Question: I'm a beginner in objective-c and want to realize a simple GUI: A 'MyMainWindowController' with a corresponding xib wich contains a table and a simple 'Add' button.
'''
@interface MyMainWindowController : NSWindowController
{
}
@end
'''
The implementation code of the controller is nearly empty (pre-defined initWithWindow and windowDidLoad). The 'AddressTvc' is defined like this:
'''
@interface AddressTvc : NSObject <NSTableViewDataSource>
{
@private
IBOutlet NSTableView *myTableView;
NSMutableArray *list;
}
- (IBAction)add:(id)sender;
@end
'''
This works fine. I can click on the 'Add' button and a new row is inserted in the table.

It seems that the 'AddressTvc' is created automatically (by the IB?) when the 'MyMainWindowController' is visible. I want a reference in the code of 'MyMainWindowController' to 'AddressTvc' so I'm able to fill the table with some data retrieved by a background thread. This should be done by calling the '- (IBAction)add:(id)sender;' method.
I tried to create a 'AddressTvc' inside the 'MyMainWindowController' but then the object is initialized twice. I'm sure I have to wire it somewhere in the IB, but have no clue where to do this ...
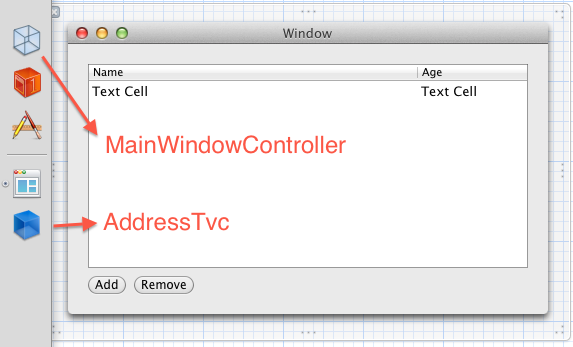
Answer: Create an outlet in you class that can point to your table view controller class.
E.G.
'''
@interface MyMainWindowController : NSWindowController
{
IBOutlet AddressTvc *myTVC
}
@end
'''
Then simply control+drag from your file owner to the instance of the table view controller in interface builder and you can now access it in your window controllers code.